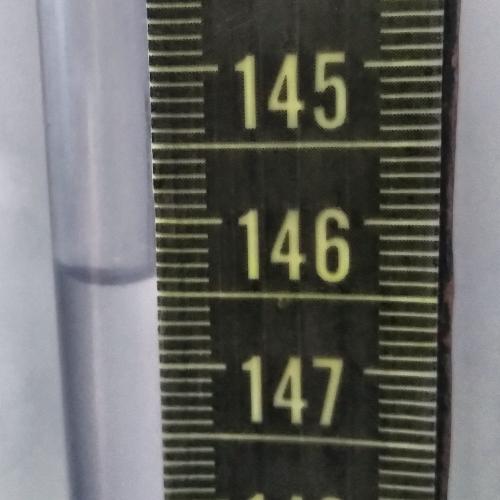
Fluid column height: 146.4 cm